Aerial crown-view tile of a tropical tree (Barro Colorado Island, Panama), acquired 20240716:
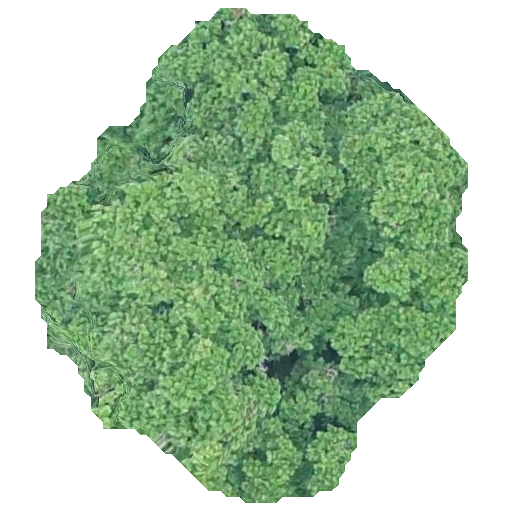
Species: Anacardium excelsum
GBIF accepted scientific name: Anacardium excelsum
Crown area: 231.257 m²